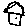
Label: house